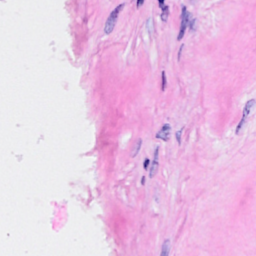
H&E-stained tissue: Breast